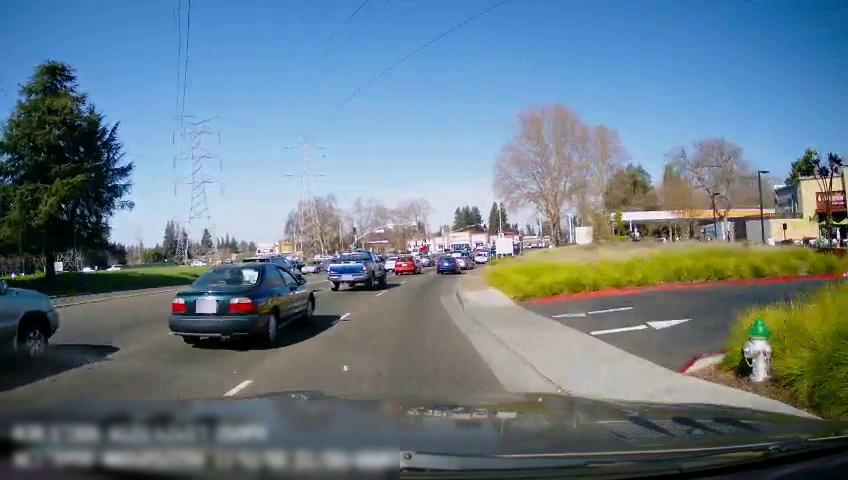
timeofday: Day
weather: Sunny
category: Drivable Space
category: Vehicles | Car
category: Vehicles | Car
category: Vehicles | Car
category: Vehicles | Car
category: Vehicles | Truck
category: Vehicles | Car
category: Vehicles | Car
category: Vehicles | Car
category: Vehicles | Car
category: Vehicles | Car
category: Lanes | Current Lane
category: Lanes | Alternate Lane